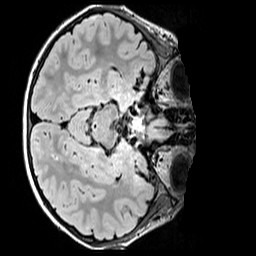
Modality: FLAIR
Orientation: axial
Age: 9
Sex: male
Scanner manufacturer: siemens
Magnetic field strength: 3 T
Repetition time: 5 s
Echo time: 0.388 s